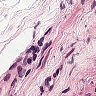
Metastatic tissue present: no